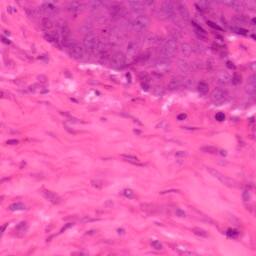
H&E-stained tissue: Colon